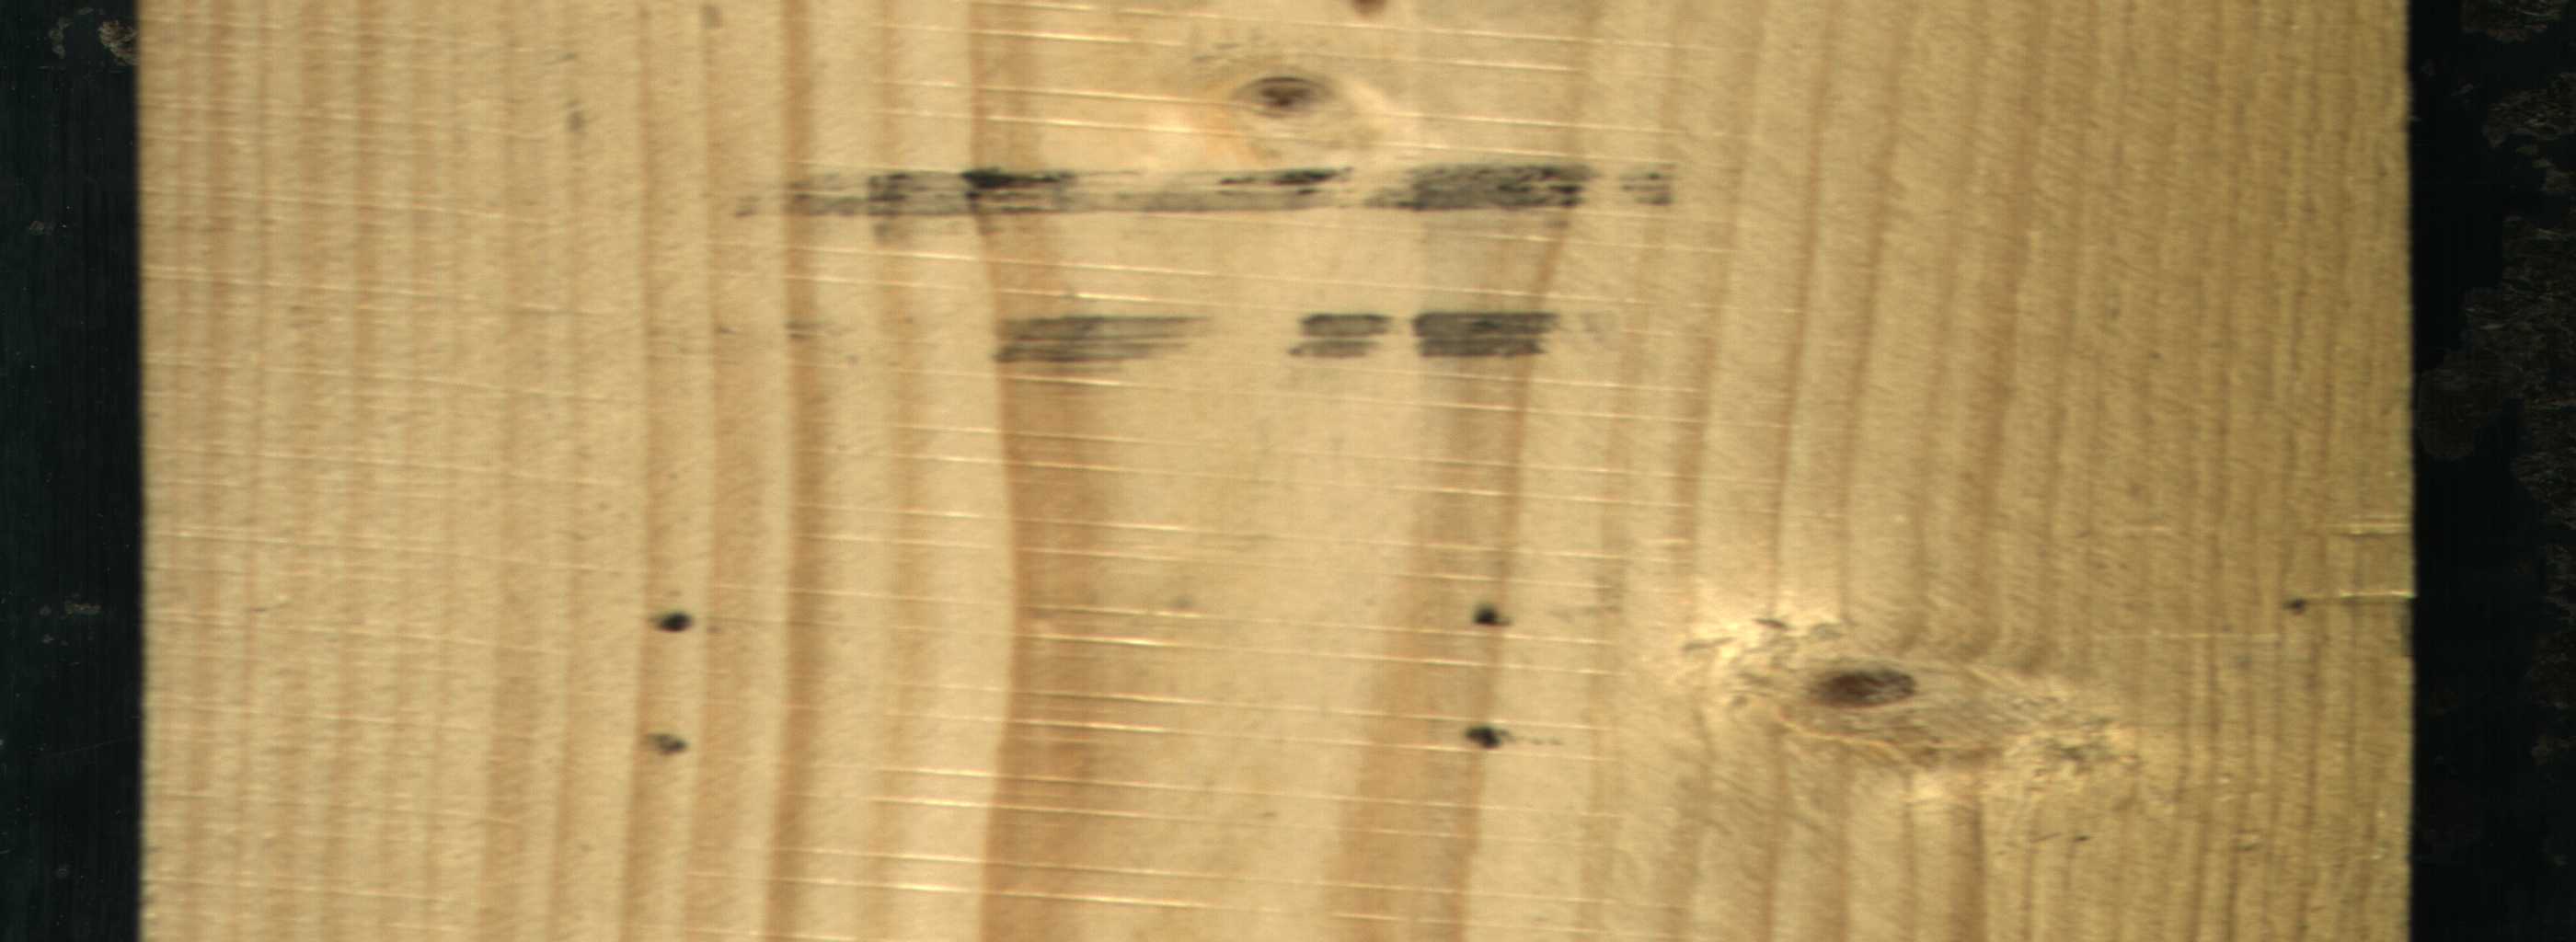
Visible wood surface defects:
Live_Knot
Live_Knot